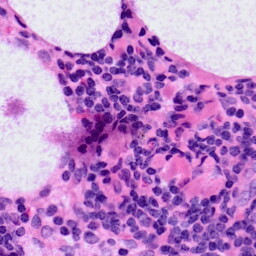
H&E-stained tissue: LymphNode